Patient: sex M, age 44
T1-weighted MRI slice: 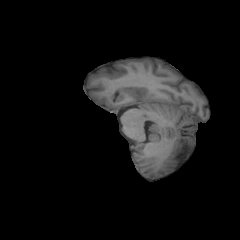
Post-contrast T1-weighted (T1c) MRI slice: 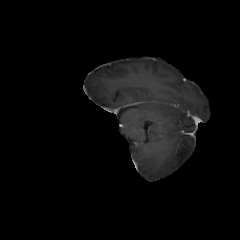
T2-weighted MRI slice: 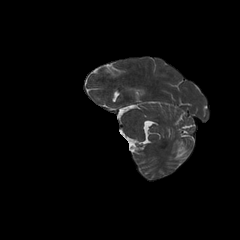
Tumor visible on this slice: no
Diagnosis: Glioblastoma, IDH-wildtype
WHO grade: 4